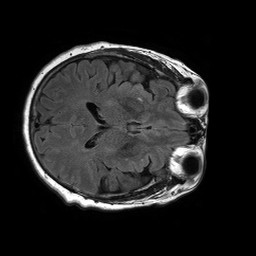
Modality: FLAIR
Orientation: axial
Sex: female
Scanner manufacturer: philips
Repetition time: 11 s
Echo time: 0.125 s